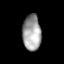
Tissue: lung
Cell type: Endothelial cells
Senescence score: 0.5751
Nuclear area (px): 648
Mean DAPI intensity: 160.599